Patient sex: F
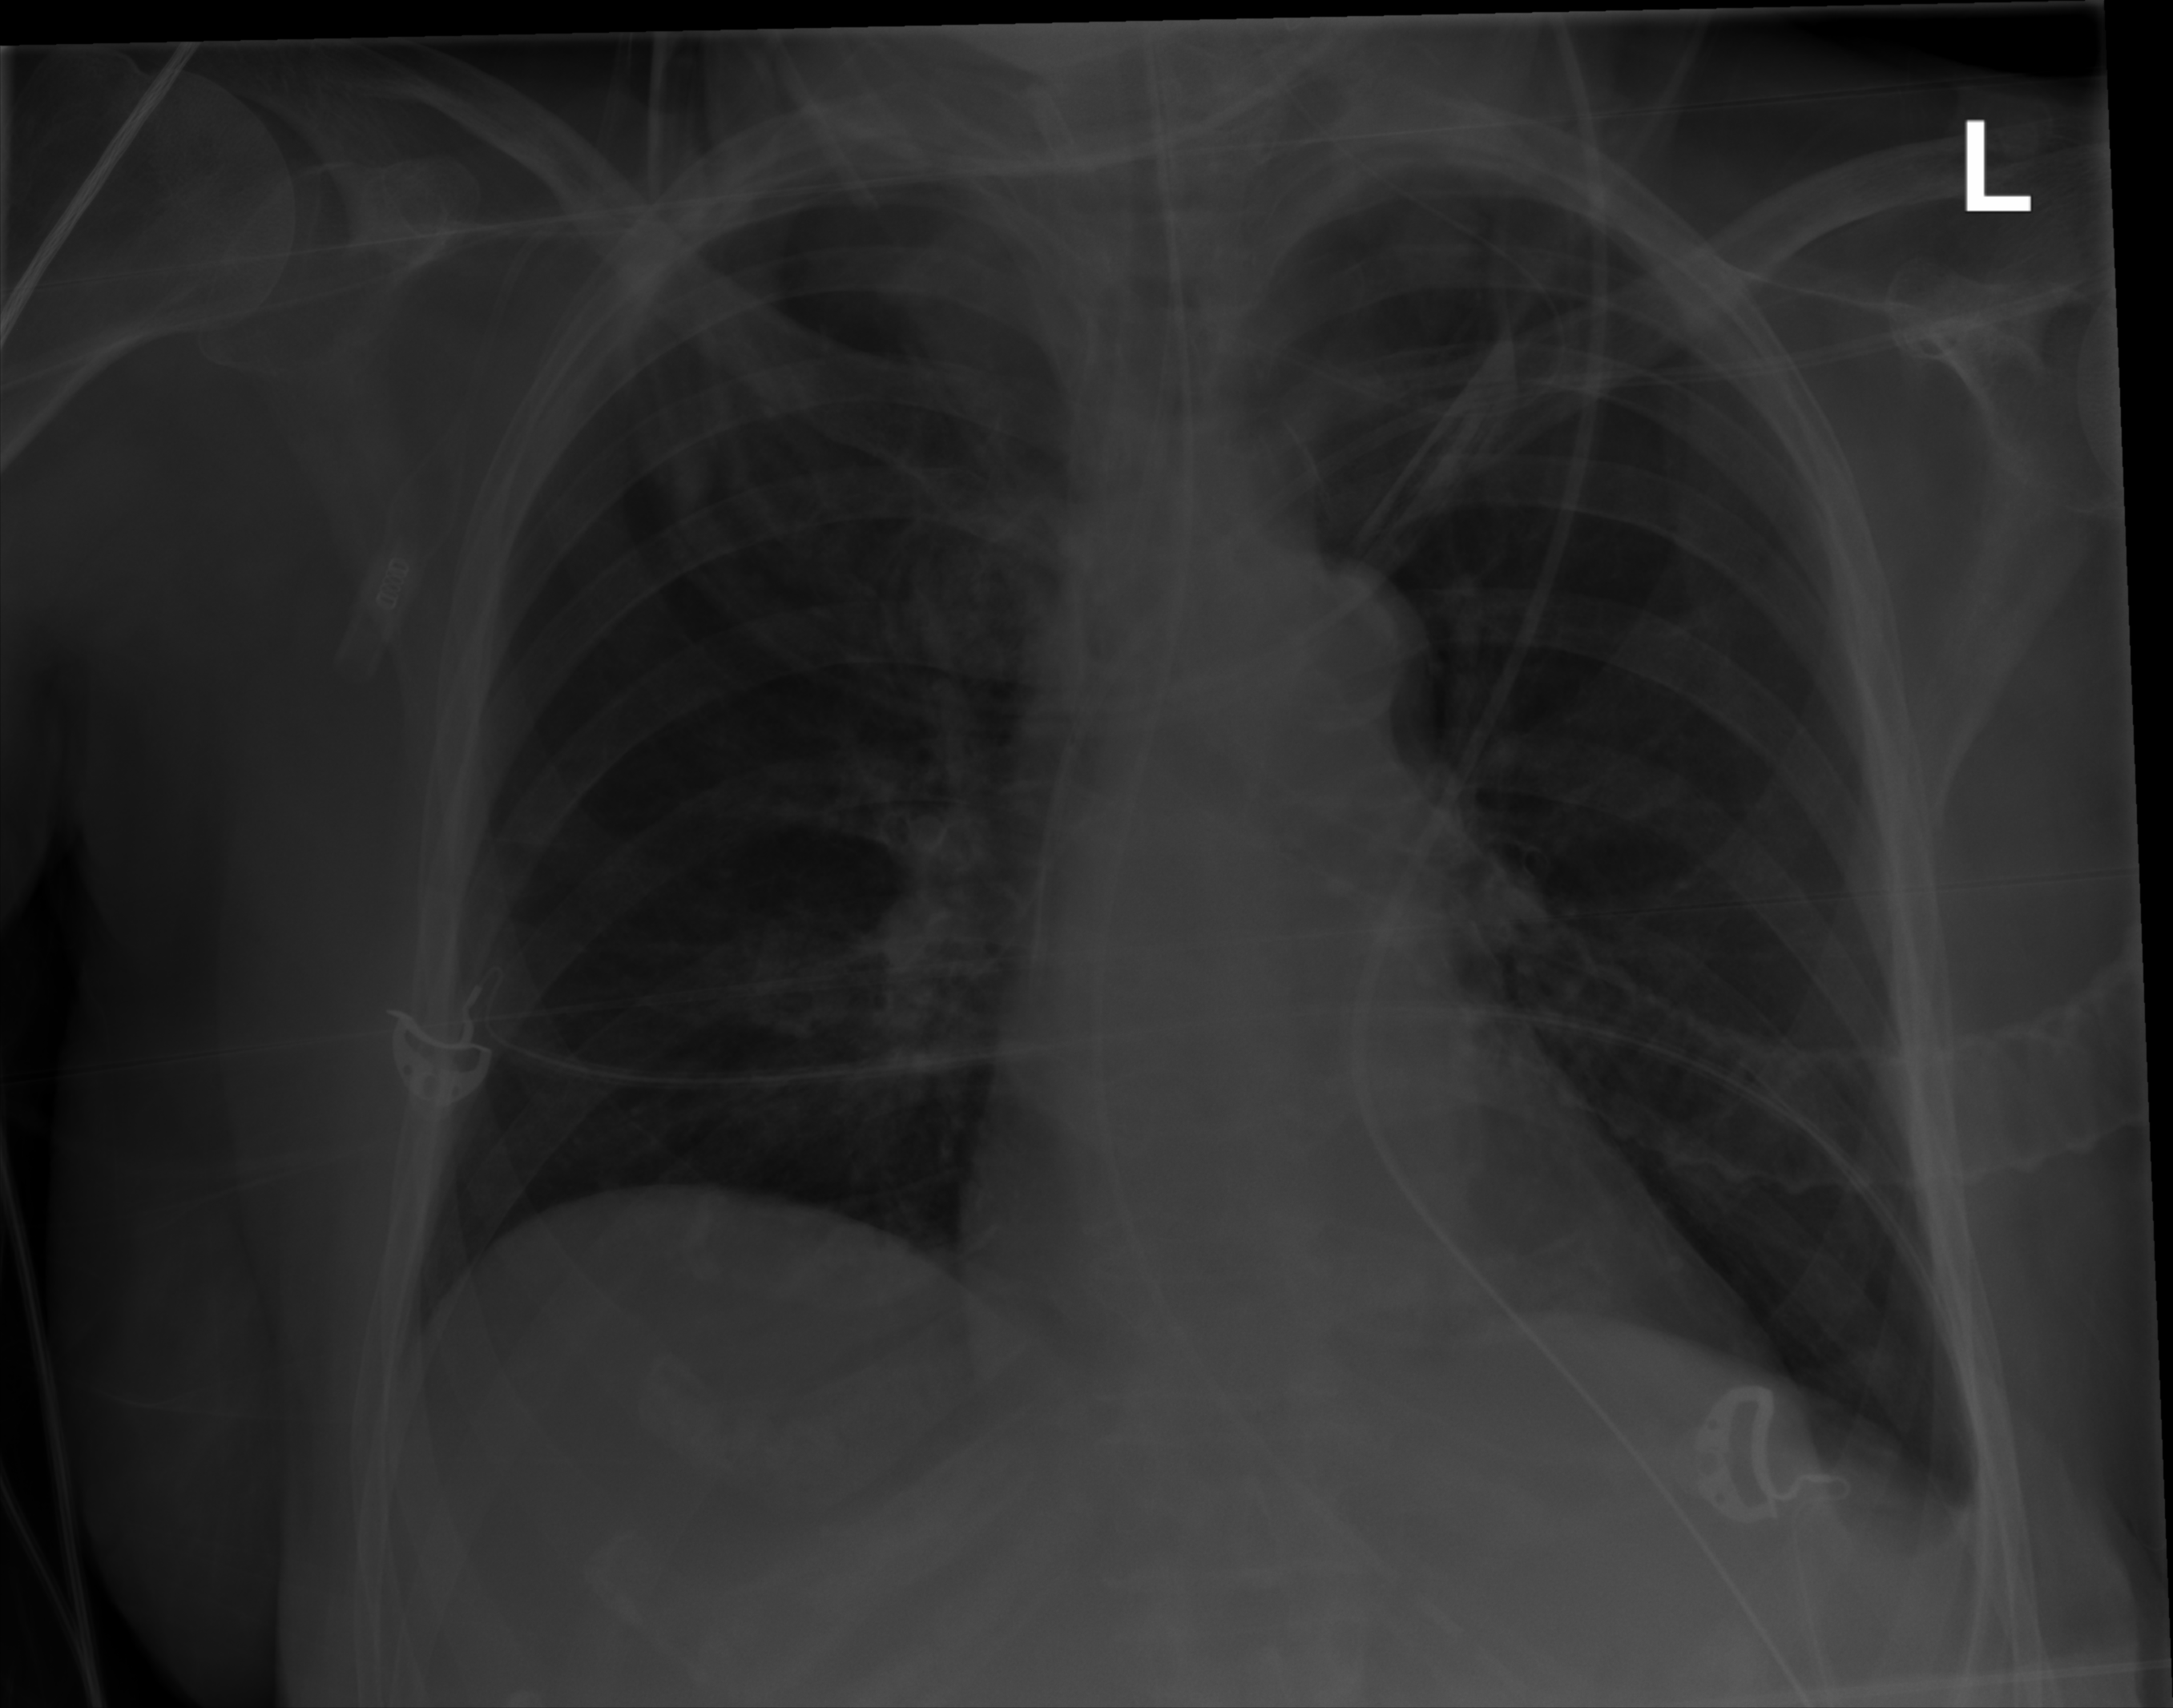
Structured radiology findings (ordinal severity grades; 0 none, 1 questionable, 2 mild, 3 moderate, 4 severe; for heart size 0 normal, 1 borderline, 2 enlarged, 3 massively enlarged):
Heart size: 0
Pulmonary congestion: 0
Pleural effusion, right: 0
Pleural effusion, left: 2
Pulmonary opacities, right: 0
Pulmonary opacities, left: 0
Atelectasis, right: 2
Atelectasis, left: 2